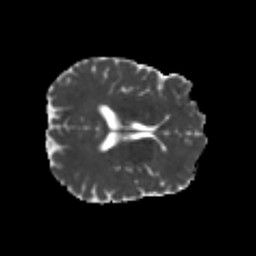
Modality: MD
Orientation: axial
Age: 22
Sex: male
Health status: healthy
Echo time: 0.074 s